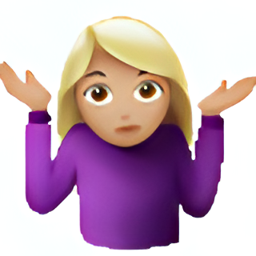
Name: shrug
Emoji: 🤷🏼
Group: People & Body
Sub-group: person-gesture